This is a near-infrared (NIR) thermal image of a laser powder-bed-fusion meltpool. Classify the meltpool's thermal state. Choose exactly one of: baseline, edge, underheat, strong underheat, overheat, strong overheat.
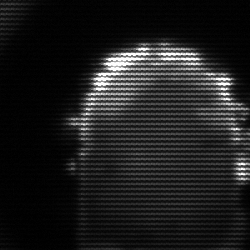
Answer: baseline